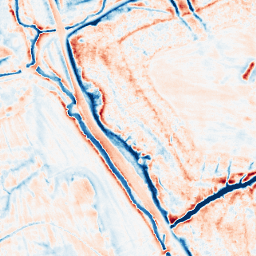
Category: edge_preserving
Decomposition family: anisotropic_diffusion
Decomposition parameters: iterations: 50
kappa: 30
gamma: 0.15
Upsampling method: sinc_blackman
Upsampling parameters: scale: 4
kernel_size: 8
Upsampling scale: 4